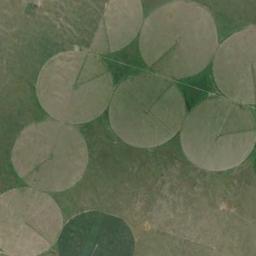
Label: circular_farmland